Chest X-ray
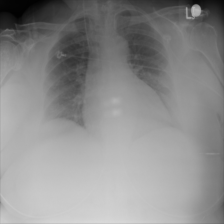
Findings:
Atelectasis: negative
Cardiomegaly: negative
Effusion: negative
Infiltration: negative
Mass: negative
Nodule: negative
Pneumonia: negative
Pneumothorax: negative
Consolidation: negative
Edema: negative
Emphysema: negative
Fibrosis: negative
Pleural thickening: negative
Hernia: negative